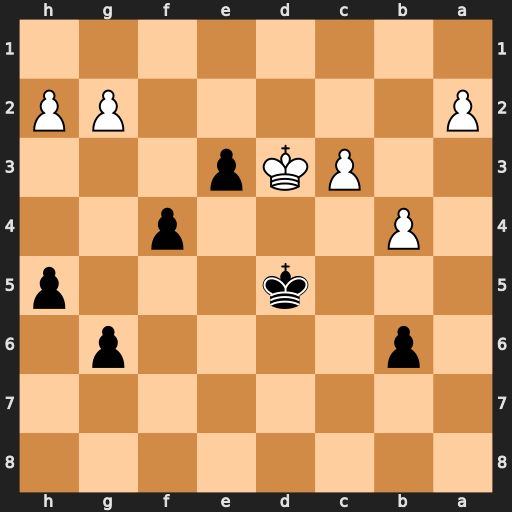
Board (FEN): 8/8/1p4p1/3k3p/1P3p2/2PKp3/P5PP/8
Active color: b
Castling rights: -
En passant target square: -
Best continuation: b5 h4 g5 hxg5 h4 g6 Ke6 Ke2 Kf6 c4 bxc4 b5 c3 b6 c2 b7 c1=Q